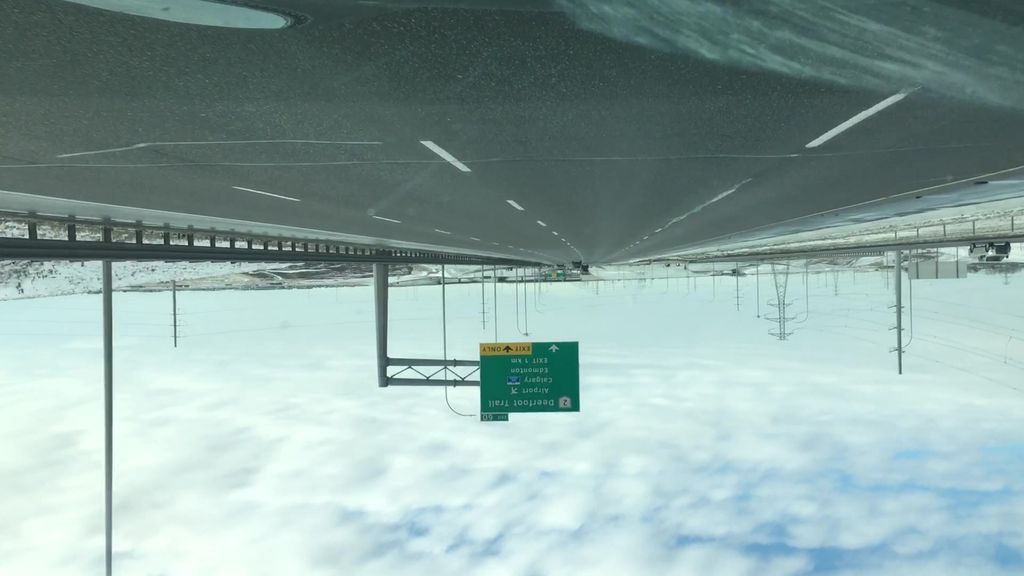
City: calgary